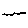
Label: bird